Question:
In this Diagram found in Wikipedia, both ROM and Program Address Register are connected to a 8-bit bus, but I thought in 8051, Internal Rom uses 16-bit adrress.
So why is the Program Address Register connected to a 8-bit bus?
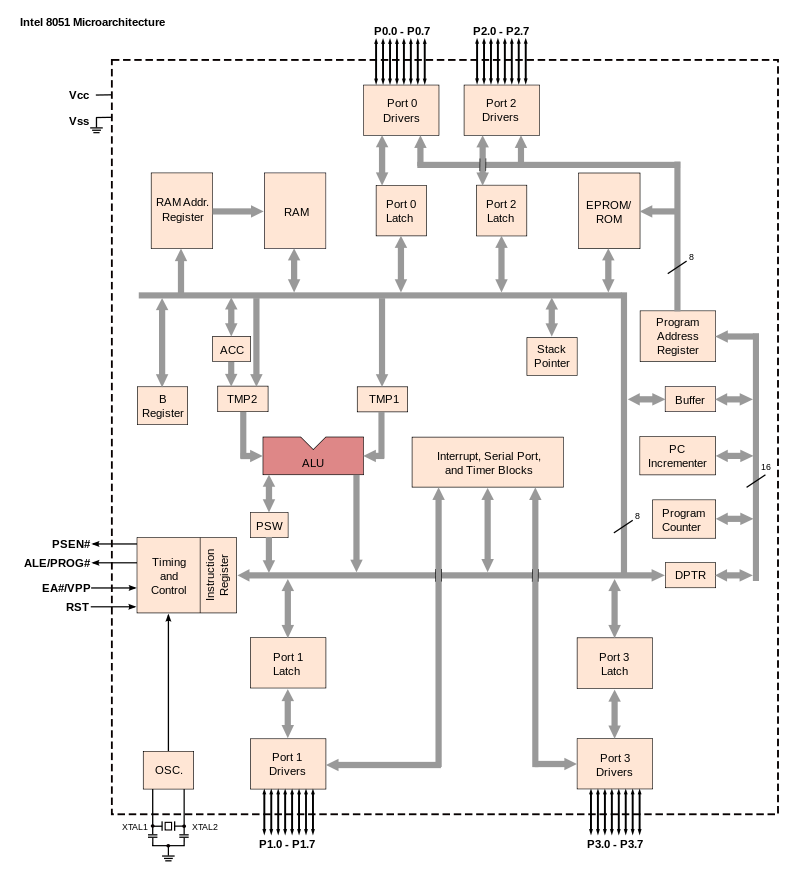
Answer: Since we are not the ones who designed this architecture, we can only guess or think of reasons. If you actually want to know , you need to find the ones who made the decision.
The 8051 multiplexes the lower address byte and the data on P0, and the upper byte of the address can go through P2. Because both bytes can be transferred at different times, an 8-bit bus suffices.
This design decision could be made to reduce silicon needs, in terms of transistors and wires. Silicon area was expensive that time.
There might be a history in the issue, too. The 8051 series followed the MCS48 (8021, 8022, 8048, etc) that had fewer address bits.
Think about the time this controller was designed, and the target market. External RAM or memory-mapped peripherals might only need 8 bits of address, just because it was enough, or too costly to use more.
Another reason might be over-simplification in the diagrams, that additionally may base one on the other. The program address register might use two 8-bit busses, each connected to one port driver block. And some "wise" guy simply put them together.